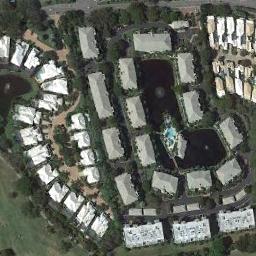
Label: residential